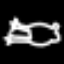
Label: frog